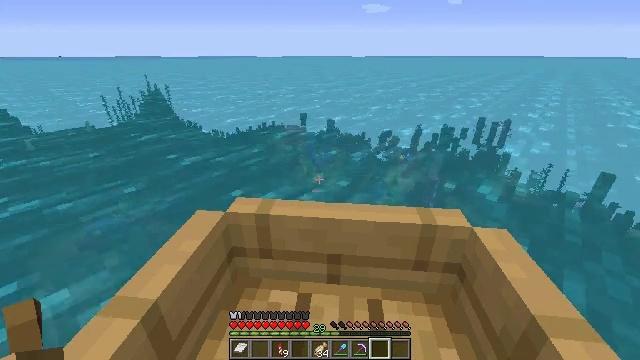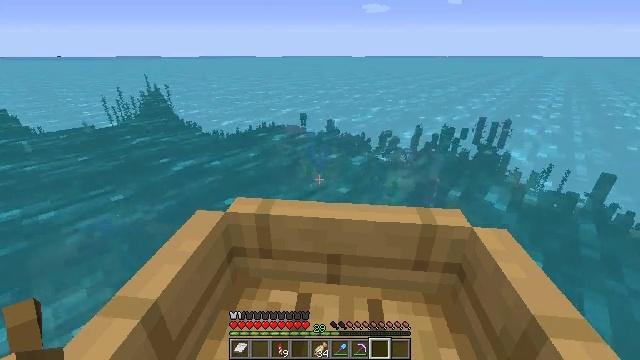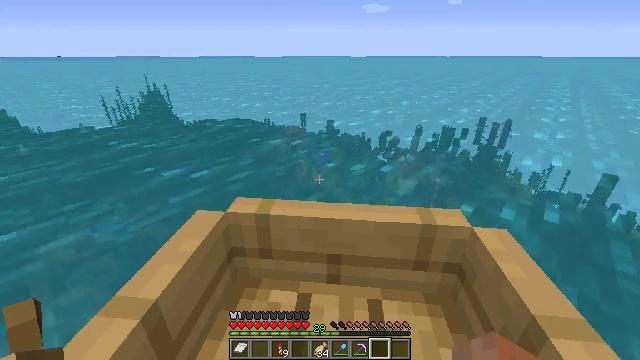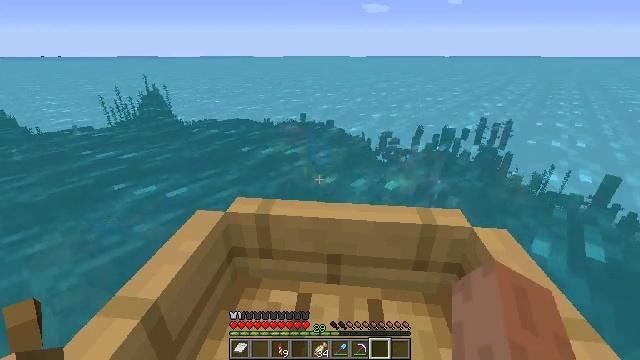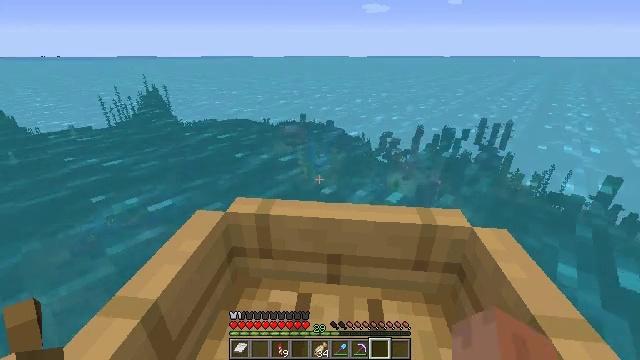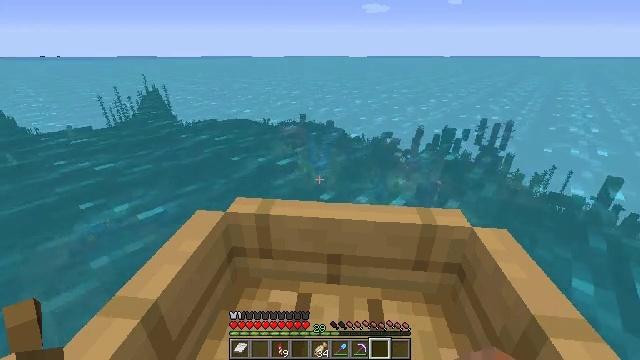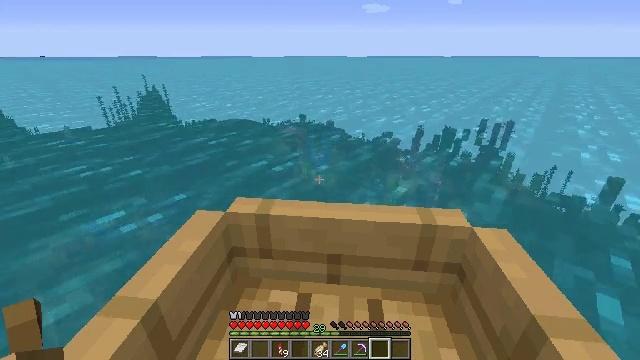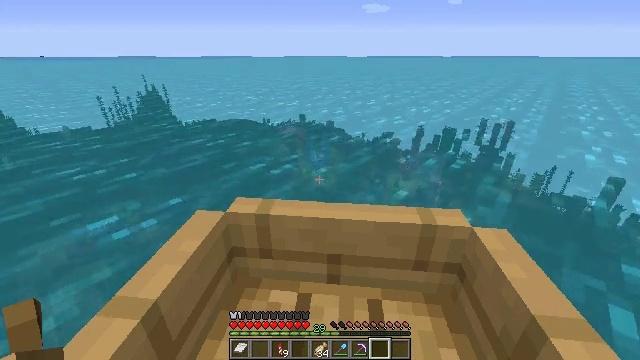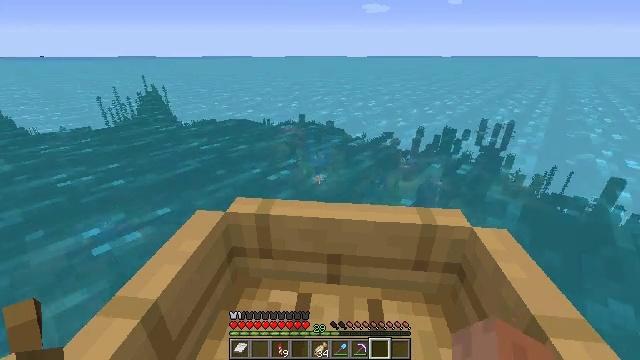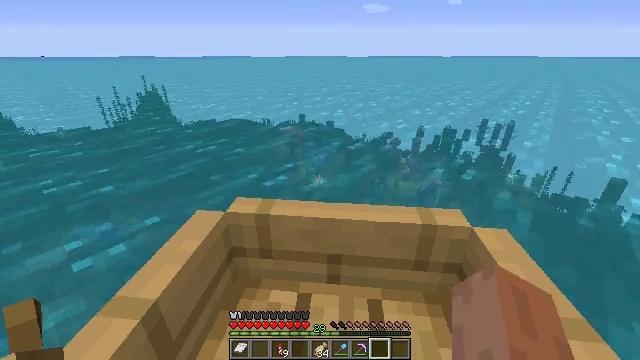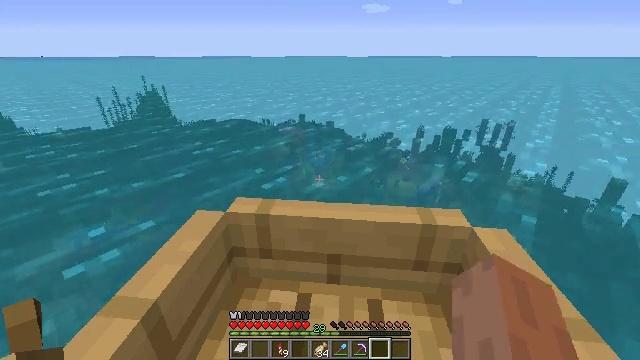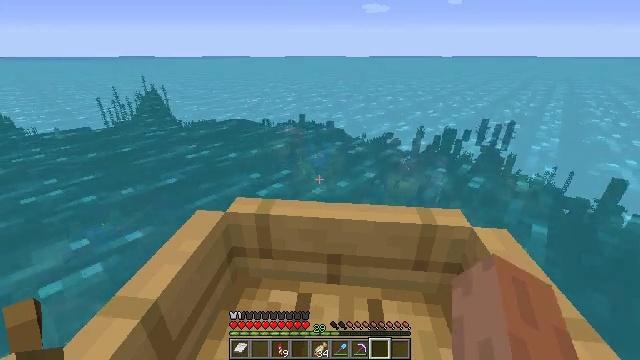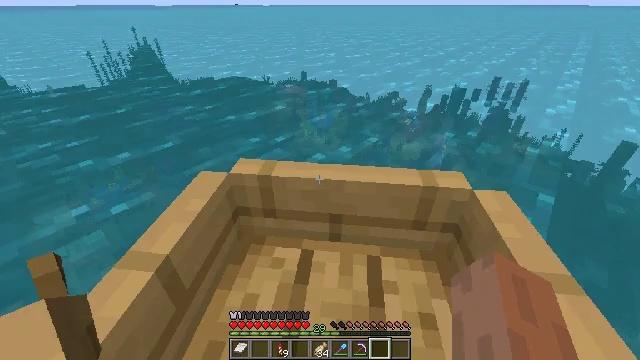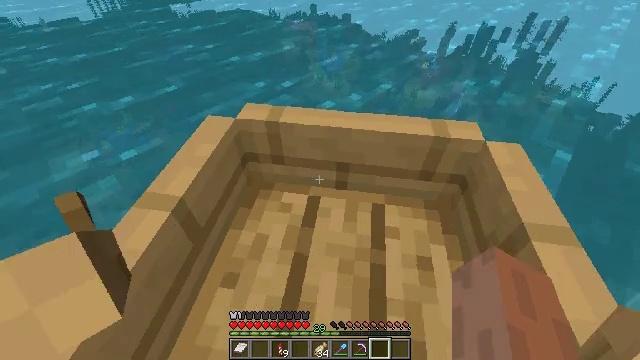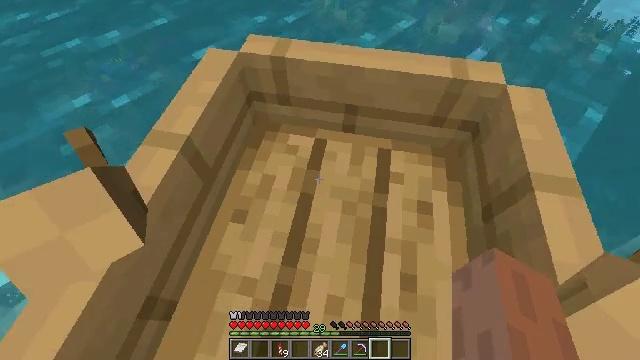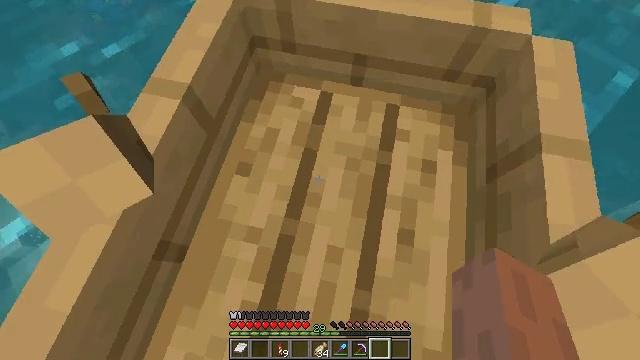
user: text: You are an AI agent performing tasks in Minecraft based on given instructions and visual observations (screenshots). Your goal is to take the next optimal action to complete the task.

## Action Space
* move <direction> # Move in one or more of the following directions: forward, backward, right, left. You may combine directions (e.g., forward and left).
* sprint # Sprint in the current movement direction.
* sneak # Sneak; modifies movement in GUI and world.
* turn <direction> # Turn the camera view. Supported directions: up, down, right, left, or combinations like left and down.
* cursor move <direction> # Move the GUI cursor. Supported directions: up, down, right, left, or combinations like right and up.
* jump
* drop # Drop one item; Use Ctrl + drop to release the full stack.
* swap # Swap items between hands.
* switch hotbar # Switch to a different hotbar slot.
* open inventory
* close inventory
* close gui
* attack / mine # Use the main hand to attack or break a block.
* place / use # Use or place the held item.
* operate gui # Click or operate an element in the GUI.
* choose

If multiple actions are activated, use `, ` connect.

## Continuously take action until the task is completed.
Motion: motion action
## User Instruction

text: Mine the bubble coral wall fan from underwater structures.
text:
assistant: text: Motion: no_op
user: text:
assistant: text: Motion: no_op
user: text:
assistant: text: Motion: move back
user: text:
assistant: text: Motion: move back
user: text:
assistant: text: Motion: move back
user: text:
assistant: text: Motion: no_op
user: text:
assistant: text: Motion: no_op
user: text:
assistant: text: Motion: no_op
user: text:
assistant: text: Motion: no_op
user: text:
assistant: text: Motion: no_op
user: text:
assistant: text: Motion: no_op
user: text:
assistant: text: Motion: turn down
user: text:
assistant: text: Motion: turn left and down
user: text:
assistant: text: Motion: turn left and down
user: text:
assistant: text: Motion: turn left and down
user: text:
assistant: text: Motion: turn left and down
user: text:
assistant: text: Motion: turn left and down
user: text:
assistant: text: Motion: no_op
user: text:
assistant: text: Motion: no_op
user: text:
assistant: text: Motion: no_op
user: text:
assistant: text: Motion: no_op
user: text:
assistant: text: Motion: no_op
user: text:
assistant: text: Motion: no_op
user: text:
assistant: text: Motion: attack / mine
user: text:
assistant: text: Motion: attack / mine
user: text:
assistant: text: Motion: attack / mine
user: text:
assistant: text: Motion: attack / mine
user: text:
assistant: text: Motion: no_op
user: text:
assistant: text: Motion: no_op
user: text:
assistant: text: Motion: no_op